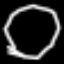
Label: octagon